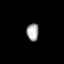
Tissue: lung
Cell type: Epithelial cells
Senescence score: 0.14
Nuclear area (px): 207
Mean DAPI intensity: 167.58